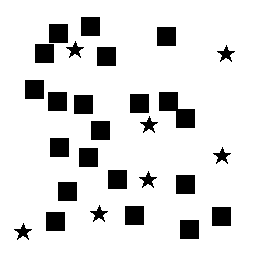
Squares: 21
Triangles: 0
Stars: 7
Total shapes: 28